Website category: jobs
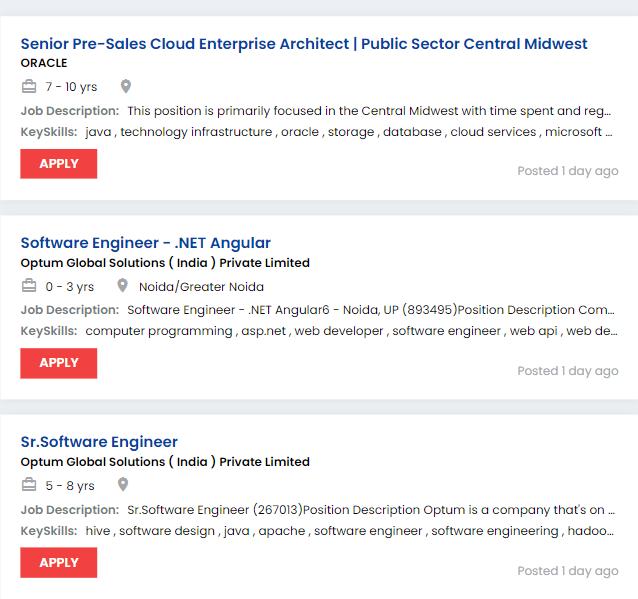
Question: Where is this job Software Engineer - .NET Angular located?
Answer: Noida/Greater Noida

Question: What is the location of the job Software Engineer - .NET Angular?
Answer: Noida/Greater Noida

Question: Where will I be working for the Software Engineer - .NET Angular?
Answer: Noida/Greater Noida

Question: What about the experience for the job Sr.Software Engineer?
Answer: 5 - 8 yrs

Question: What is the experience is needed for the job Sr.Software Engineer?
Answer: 5 - 8 yrs

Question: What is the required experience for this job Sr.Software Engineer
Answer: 5 - 8 yrs

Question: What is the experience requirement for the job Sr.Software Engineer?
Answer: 5 - 8 yrs

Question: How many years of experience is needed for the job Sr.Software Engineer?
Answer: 5 - 8 yrs

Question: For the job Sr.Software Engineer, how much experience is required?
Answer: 5 - 8 yrs

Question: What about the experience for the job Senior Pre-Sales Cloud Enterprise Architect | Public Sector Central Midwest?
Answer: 7 - 10 yrs

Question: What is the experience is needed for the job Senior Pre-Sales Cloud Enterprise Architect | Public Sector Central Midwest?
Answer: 7 - 10 yrs

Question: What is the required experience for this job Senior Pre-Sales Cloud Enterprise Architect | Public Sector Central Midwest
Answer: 7 - 10 yrs

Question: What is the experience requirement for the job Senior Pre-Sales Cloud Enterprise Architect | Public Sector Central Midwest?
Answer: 7 - 10 yrs

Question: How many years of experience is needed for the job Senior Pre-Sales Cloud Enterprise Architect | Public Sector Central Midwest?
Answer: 7 - 10 yrs

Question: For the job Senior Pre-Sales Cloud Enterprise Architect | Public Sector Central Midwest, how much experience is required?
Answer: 7 - 10 yrs

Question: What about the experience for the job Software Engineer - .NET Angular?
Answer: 0 - 3 yrs

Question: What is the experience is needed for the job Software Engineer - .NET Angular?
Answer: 0 - 3 yrs

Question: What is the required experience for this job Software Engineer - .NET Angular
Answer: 0 - 3 yrs

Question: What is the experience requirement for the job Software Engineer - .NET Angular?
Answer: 0 - 3 yrs

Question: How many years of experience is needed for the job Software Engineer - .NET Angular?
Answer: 0 - 3 yrs

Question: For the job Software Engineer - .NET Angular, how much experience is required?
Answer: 0 - 3 yrs

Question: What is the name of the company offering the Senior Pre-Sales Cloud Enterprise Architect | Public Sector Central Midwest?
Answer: ORACLE

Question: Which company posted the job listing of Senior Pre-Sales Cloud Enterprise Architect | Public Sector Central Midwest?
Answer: ORACLE

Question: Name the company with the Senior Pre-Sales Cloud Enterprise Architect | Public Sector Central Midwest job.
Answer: ORACLE

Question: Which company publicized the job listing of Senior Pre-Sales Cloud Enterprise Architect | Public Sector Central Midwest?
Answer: ORACLE

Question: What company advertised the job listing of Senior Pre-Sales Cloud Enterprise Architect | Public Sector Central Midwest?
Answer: ORACLE

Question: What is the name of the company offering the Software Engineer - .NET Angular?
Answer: Optum Global Solutions ( India ) Private Limited

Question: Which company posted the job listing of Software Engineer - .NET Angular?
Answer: Optum Global Solutions ( India ) Private Limited

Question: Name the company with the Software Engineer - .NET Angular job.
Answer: Optum Global Solutions ( India ) Private Limited

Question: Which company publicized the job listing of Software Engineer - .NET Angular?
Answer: Optum Global Solutions ( India ) Private Limited

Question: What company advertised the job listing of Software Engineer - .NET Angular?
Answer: Optum Global Solutions ( India ) Private Limited

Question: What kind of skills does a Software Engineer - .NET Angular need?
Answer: computer programming , asp.net , web developer , software engineer , web api , web development , computer programmer , c# , microsoft azure , team player , business environment , written communication , infrastructure , .net , software developer

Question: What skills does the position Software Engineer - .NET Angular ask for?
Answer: computer programming , asp.net , web developer , software engineer , web api , web development , computer programmer , c# , microsoft azure , team player , business environment , written communication , infrastructure , .net , software developer

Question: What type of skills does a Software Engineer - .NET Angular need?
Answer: computer programming , asp.net , web developer , software engineer , web api , web development , computer programmer , c# , microsoft azure , team player , business environment , written communication , infrastructure , .net , software developer

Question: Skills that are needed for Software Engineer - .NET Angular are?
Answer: computer programming , asp.net , web developer , software engineer , web api , web development , computer programmer , c# , microsoft azure , team player , business environment , written communication , infrastructure , .net , software developer

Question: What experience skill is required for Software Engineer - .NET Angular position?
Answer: computer programming , asp.net , web developer , software engineer , web api , web development , computer programmer , c# , microsoft azure , team player , business environment , written communication , infrastructure , .net , software developer

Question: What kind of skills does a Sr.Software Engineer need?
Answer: hive , software design , java , apache , software engineer , software engineering , hadoop , big data , c# , python , mobile , .net

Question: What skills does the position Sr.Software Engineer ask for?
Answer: hive , software design , java , apache , software engineer , software engineering , hadoop , big data , c# , python , mobile , .net

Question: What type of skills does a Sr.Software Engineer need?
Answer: hive , software design , java , apache , software engineer , software engineering , hadoop , big data , c# , python , mobile , .net

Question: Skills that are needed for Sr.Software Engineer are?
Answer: hive , software design , java , apache , software engineer , software engineering , hadoop , big data , c# , python , mobile , .net

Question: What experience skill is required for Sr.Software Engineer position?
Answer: hive , software design , java , apache , software engineer , software engineering , hadoop , big data , c# , python , mobile , .net

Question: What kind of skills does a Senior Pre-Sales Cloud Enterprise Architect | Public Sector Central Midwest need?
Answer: java , technology infrastructure , oracle , storage , database , cloud services , microsoft azure , written communication , leadership skills

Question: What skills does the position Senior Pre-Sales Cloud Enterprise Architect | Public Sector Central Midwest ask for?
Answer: java , technology infrastructure , oracle , storage , database , cloud services , microsoft azure , written communication , leadership skills

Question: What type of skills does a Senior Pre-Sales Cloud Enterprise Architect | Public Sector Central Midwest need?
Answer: java , technology infrastructure , oracle , storage , database , cloud services , microsoft azure , written communication , leadership skills

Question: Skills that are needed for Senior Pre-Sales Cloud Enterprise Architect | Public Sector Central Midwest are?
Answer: java , technology infrastructure , oracle , storage , database , cloud services , microsoft azure , written communication , leadership skills

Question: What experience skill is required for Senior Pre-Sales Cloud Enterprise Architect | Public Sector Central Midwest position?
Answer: java , technology infrastructure , oracle , storage , database , cloud services , microsoft azure , written communication , leadership skills